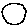
Label: circle